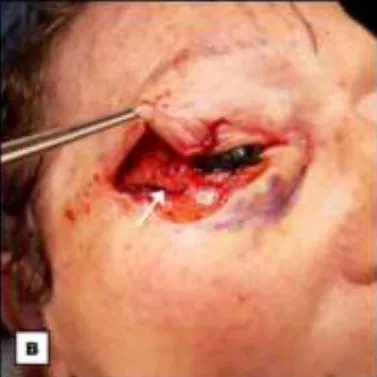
First stage of the periocular reconstruction. B: Intraoperative photograph showing the inferior component of the medially hinged periosteal and temporal fascia sling (arrow) by elevating the modified Tenzel flap with forceps.
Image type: medical_photograph (other_medical_photograph)